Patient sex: F
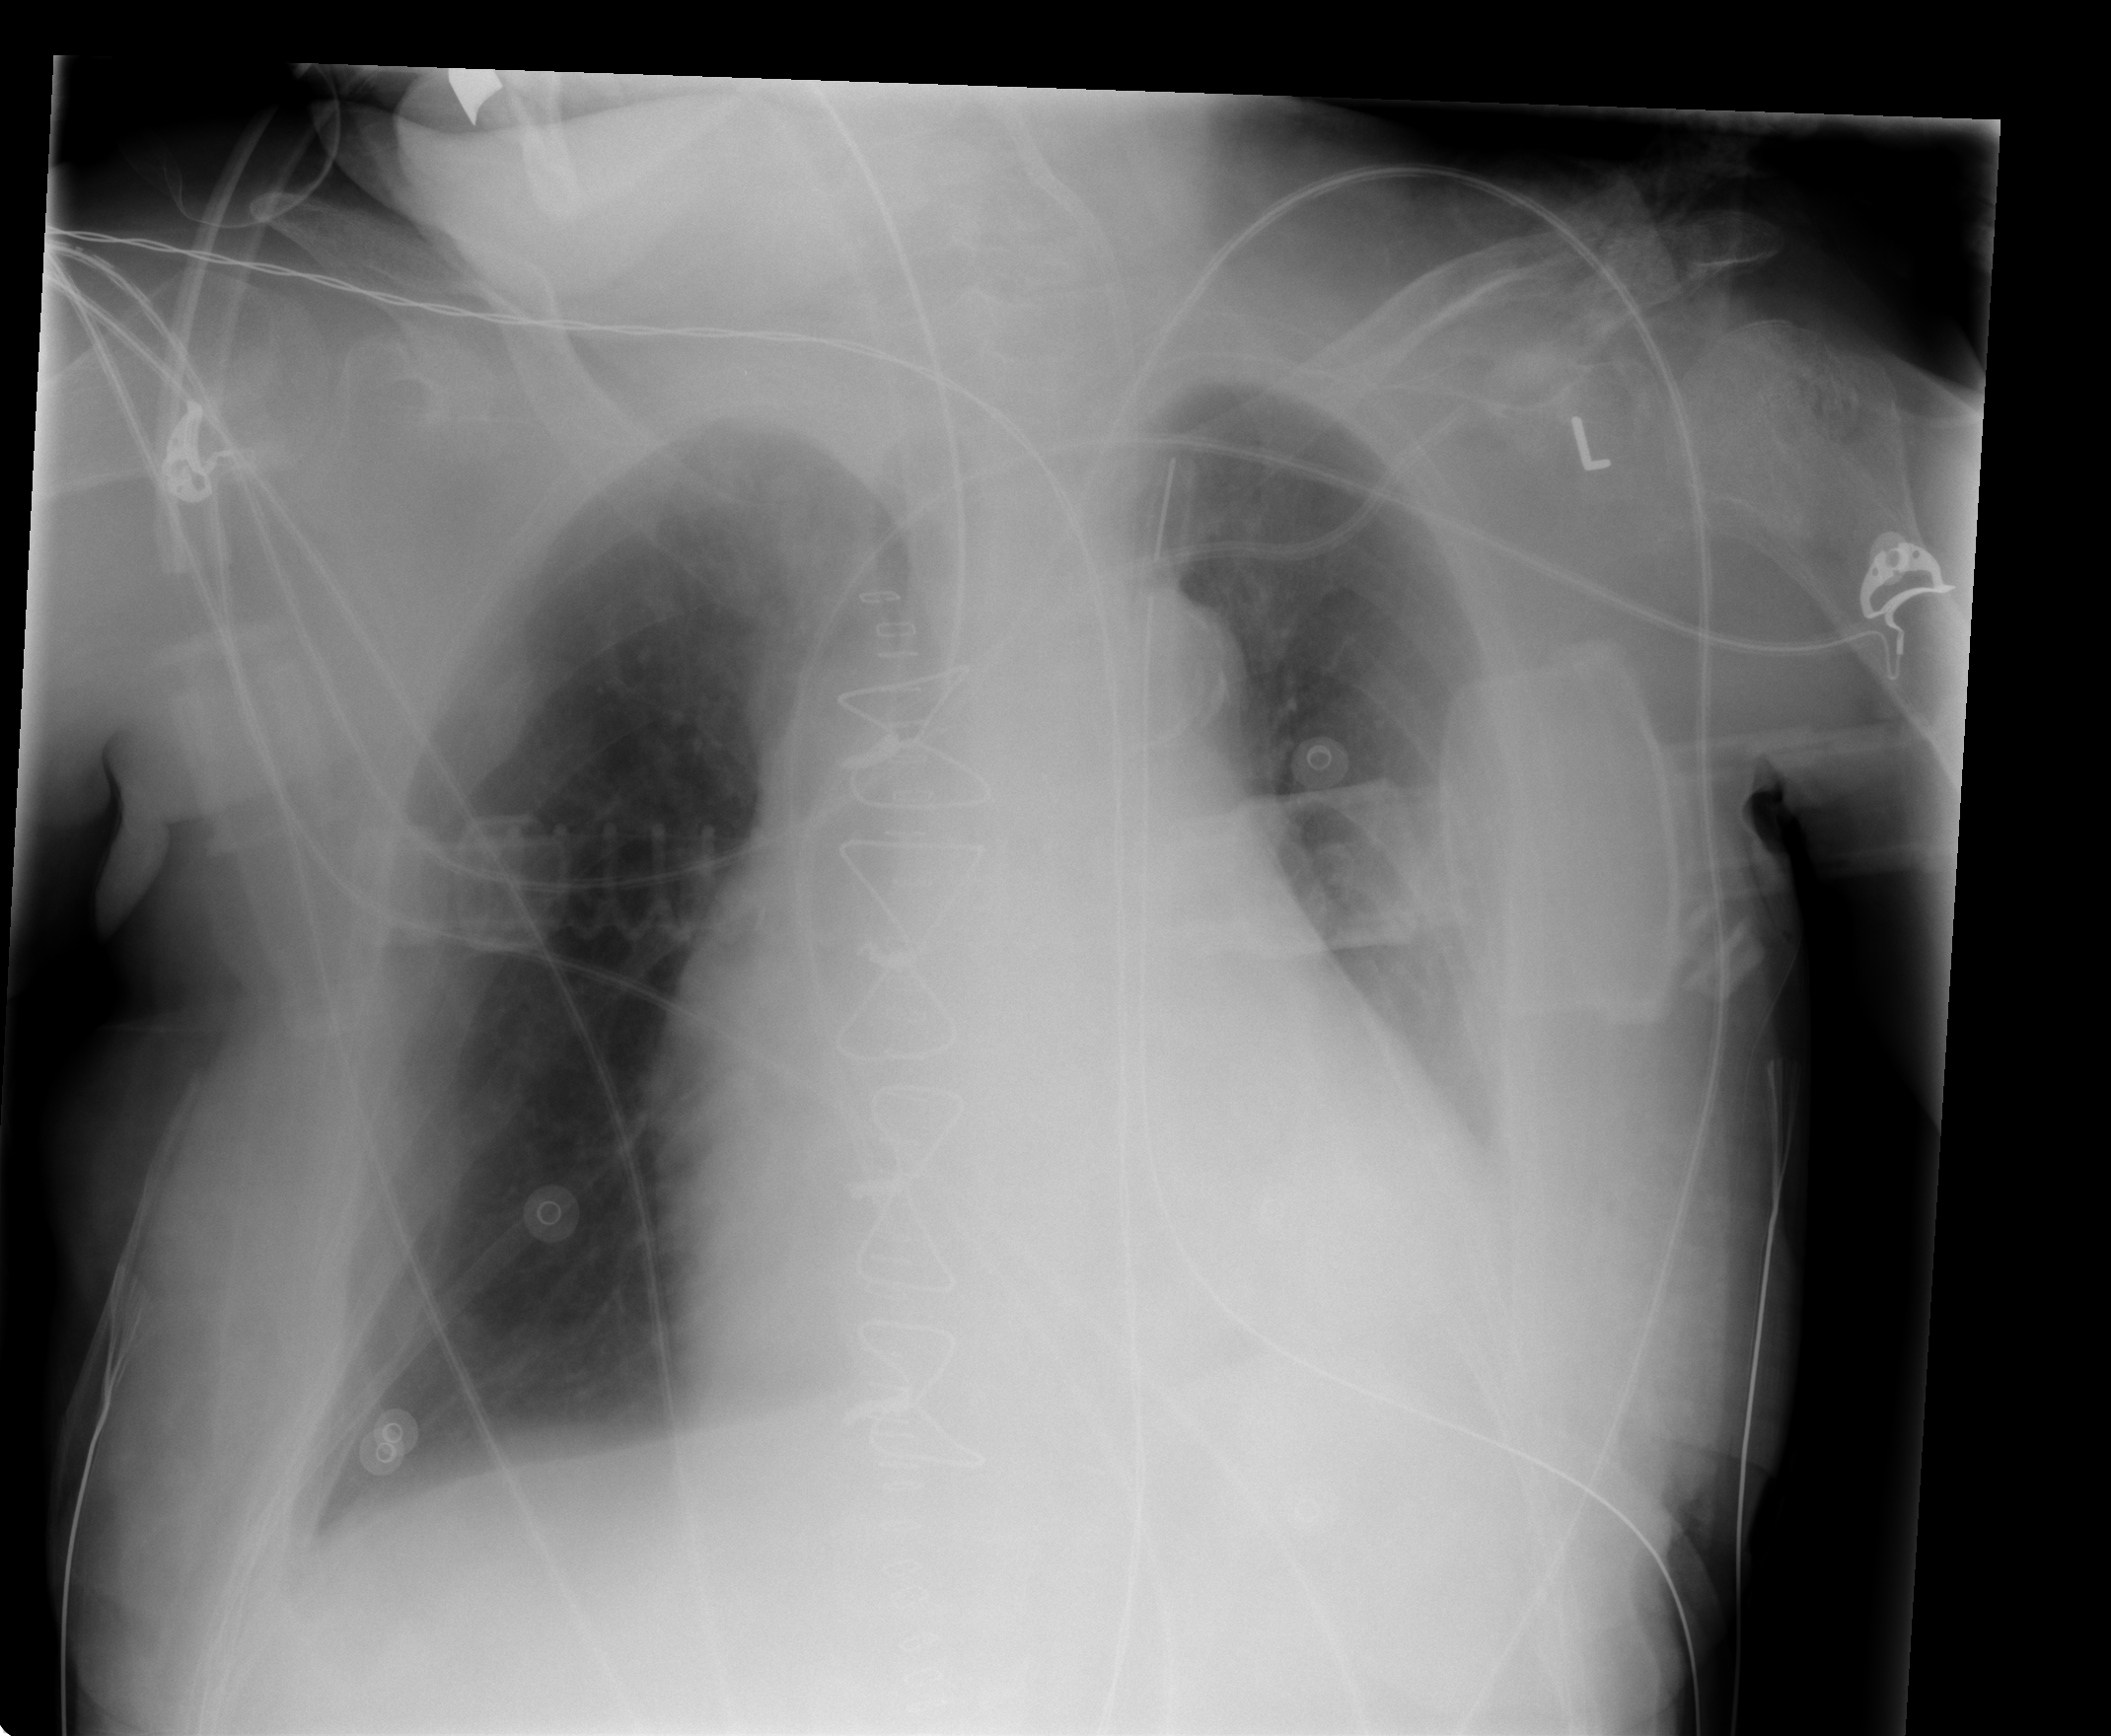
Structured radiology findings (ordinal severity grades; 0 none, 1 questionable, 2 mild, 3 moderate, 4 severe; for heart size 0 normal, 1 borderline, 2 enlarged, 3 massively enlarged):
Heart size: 3
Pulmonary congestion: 3
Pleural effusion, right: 1
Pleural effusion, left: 2
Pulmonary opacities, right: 0
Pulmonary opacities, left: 0
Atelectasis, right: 2
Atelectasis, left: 2